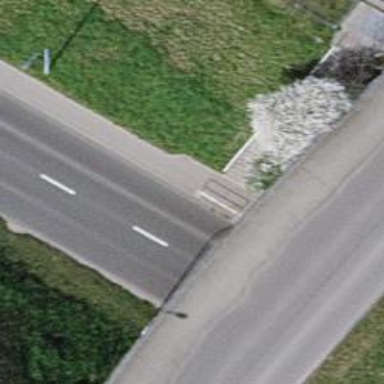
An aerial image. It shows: Secondary road passing through tunnel.